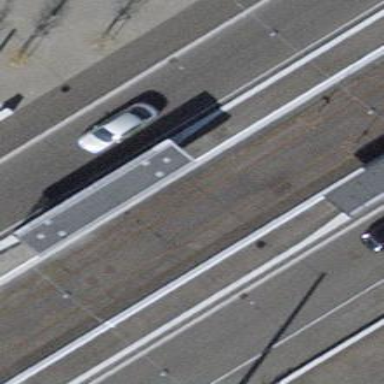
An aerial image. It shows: Shelter for public transport.